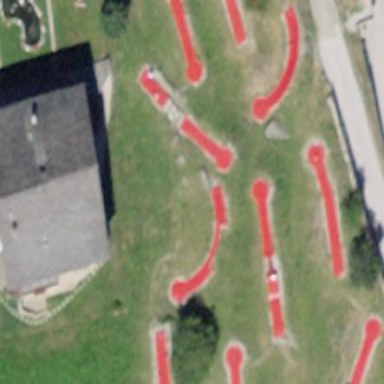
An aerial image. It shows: Miniature golf leisure land.